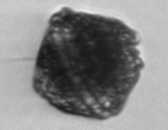
Label: Alexandrium_catenella